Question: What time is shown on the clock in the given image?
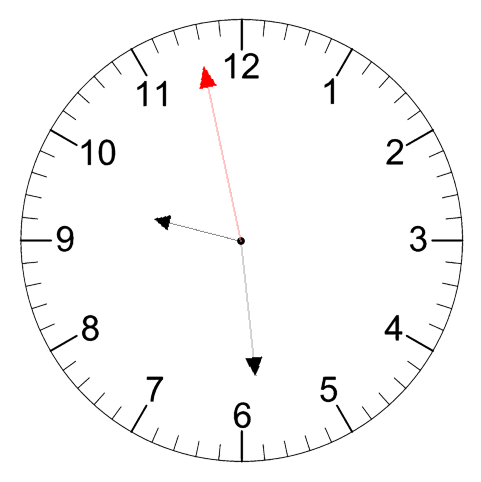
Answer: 09:28:58